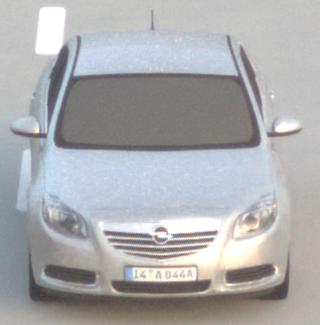
Make: Opel
Model: Insignia 1.6
Detailed model: Insignia (A) Notch Back
Model produced from: 2008/11
Model produced until: 2008/12
Doors: 4
Color: white
Road condition: dry road
Daytime: sunrise or sunset
Contrast: low contrast